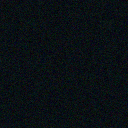
Screen state: off